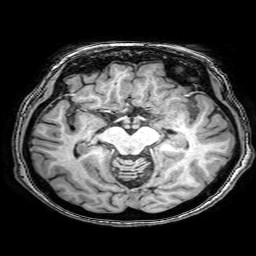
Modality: T1w
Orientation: coronal
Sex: female
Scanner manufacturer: philips
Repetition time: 0.008201 s
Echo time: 0.00376 s